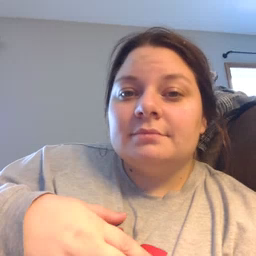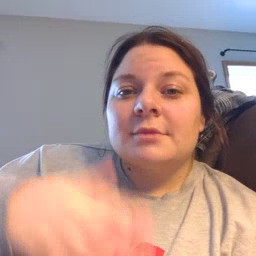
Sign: hat